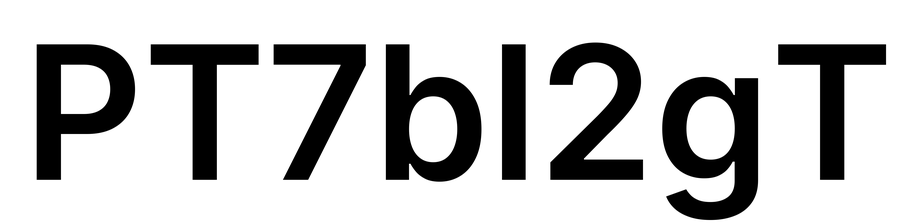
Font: Inter_SemiBold